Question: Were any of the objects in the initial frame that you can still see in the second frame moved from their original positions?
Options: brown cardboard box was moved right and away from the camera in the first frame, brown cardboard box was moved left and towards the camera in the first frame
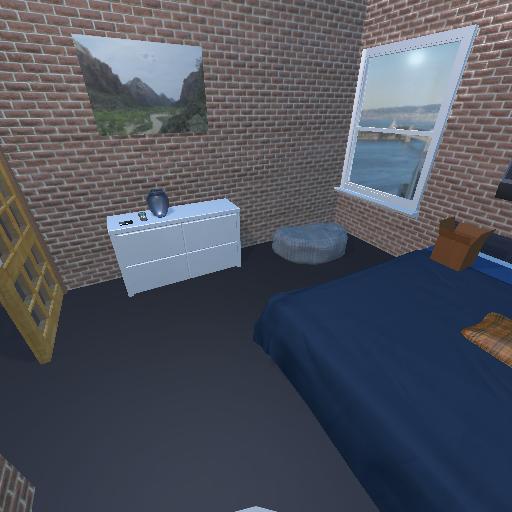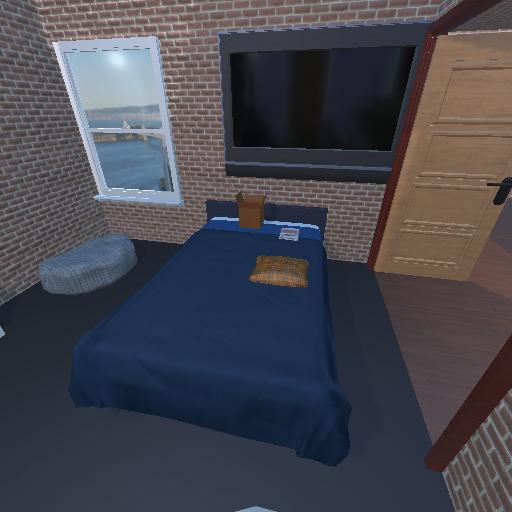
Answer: brown cardboard box was moved right and away from the camera in the first frame